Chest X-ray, PA view. Patient: 48 years old, sex M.
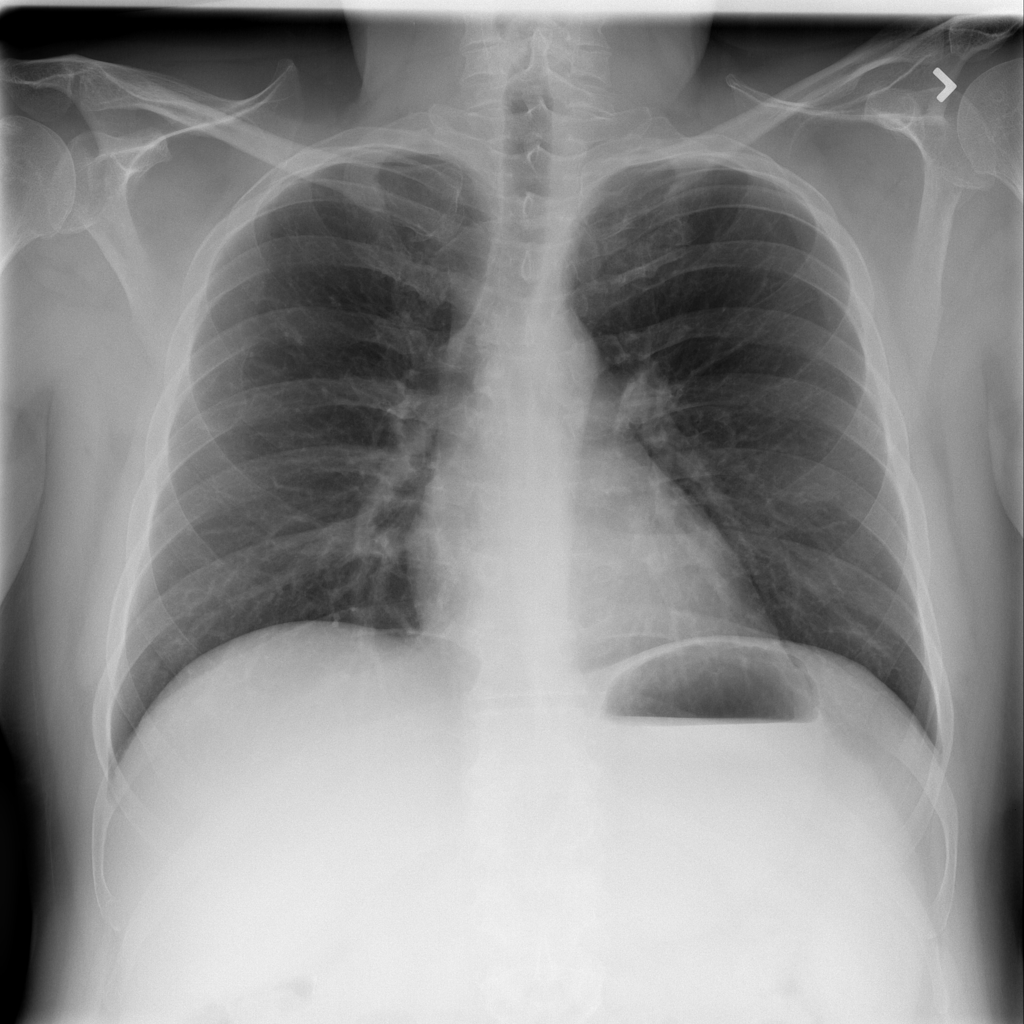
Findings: Infiltration